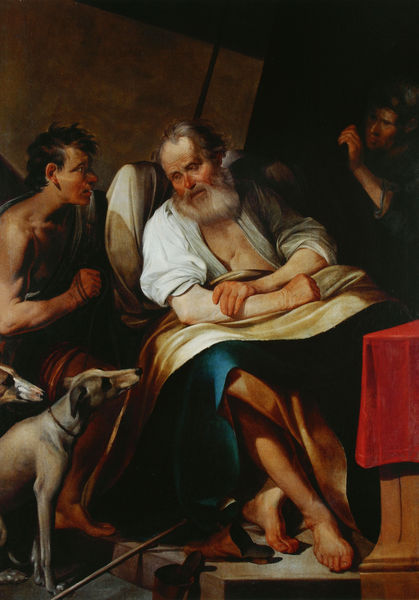
Titel: Die Aussendung Esaus zur Jagd
Künstler: Ulrich Loth
Standort: Nancy
Institution: Musée des Beaux-Arts de Nancy
Schlagwörter: baum, blau, dunkel, fuß, gemälde, hand, haut, himmel, mann, nackt, schatten, schlaf, weiß, gelb, grün, menschen, ocker, sitzen, braun, brust, finger, frau, grau, hintergrund, licht, männer, nase, profil, schwarz, stuhl, tisch, zimmer, gras, hund, hunde, rot, tuch, wiese, beige, gespräch, malerei, alt, bart, hemd, jung, wand, arm, arme, bibel, bärtig, falten, geschichte, historie, kleidung, sockel, tod, tot, bild, blicken, hände, möbel, porträt, rückenlehne, tischdecke, tischtuch, gewand, mantel, sessel, sitzend, stoff, decke, drei, gewänder, kind, mutter, vater, schulter, wald, stock, beine, topf, bein, füße, ecke, düster, lehne, sitz, alter mann, halsband, stab, zuschauer, jungen, leine, ölgemälde, treppe, kissen, thron, detail, finster, angelehnt, bett, stufe, podest, junge, bauer, foto, fotografie, versteckt, barfuss, alter, blind, knabe, krank, nack, jugend, faust, ritter, jagd, pult, besorgt, jüngling, schnauze, sterben, windhund, segnung, lauer, junger, heimlich, jagdhunde, sitzender, weißes hemd, sohn, hausschuh, hausschuhe, mörder, josef, joseph, söhne, sorge, bärtiger, kummer, jakob, windhunde, verschränkte arme, loth, irre, belehrung, bkaugrün, blindenstock, caravaggist, clicke, gebrechlich, lauscherin, sohne, ttuch, ullrich, ullrich loth, ulrich, rote nase, rote tischdecke, heuchler, gesichter